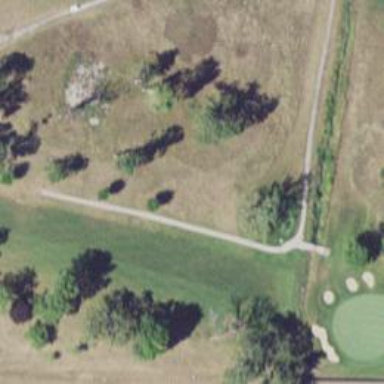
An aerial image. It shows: Path for both roads and golfers.